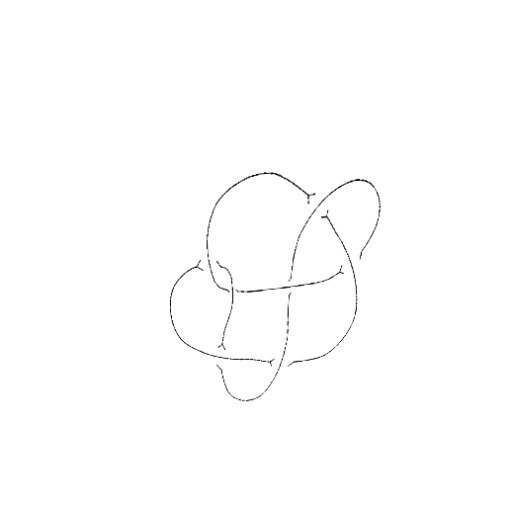
Crossing number: 7